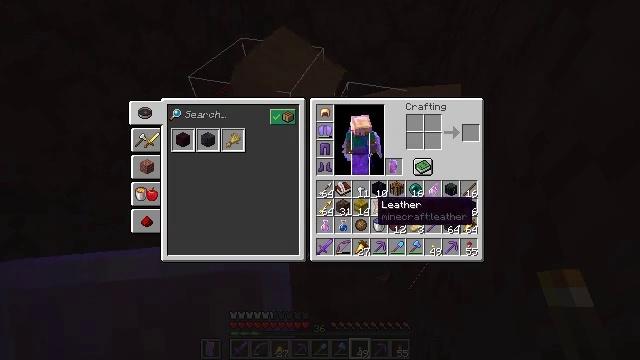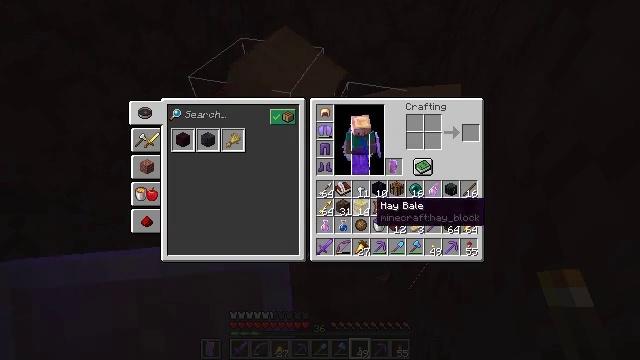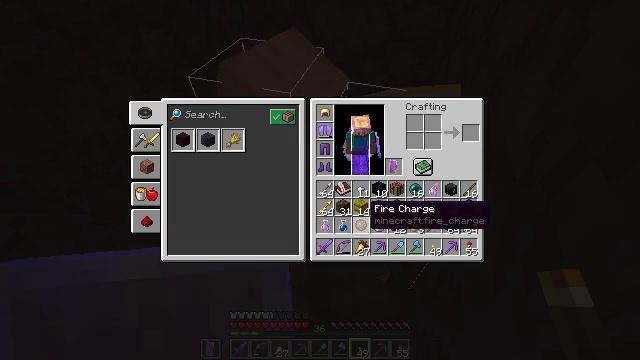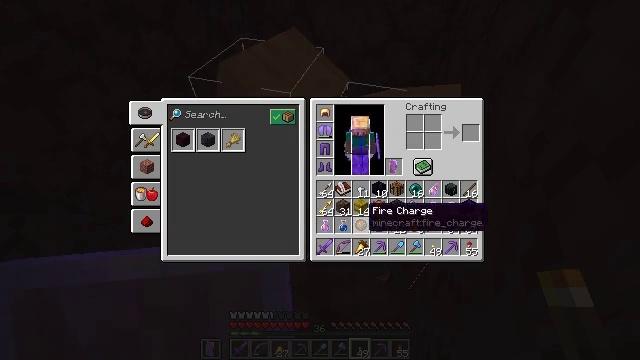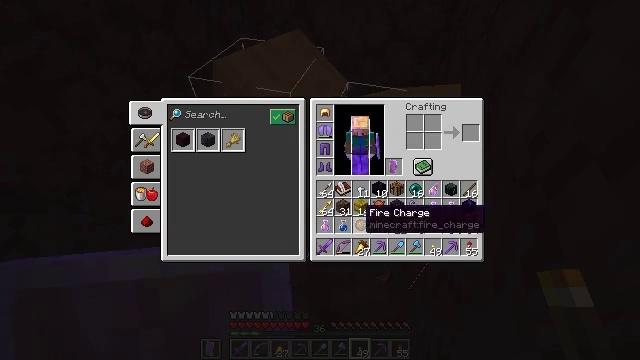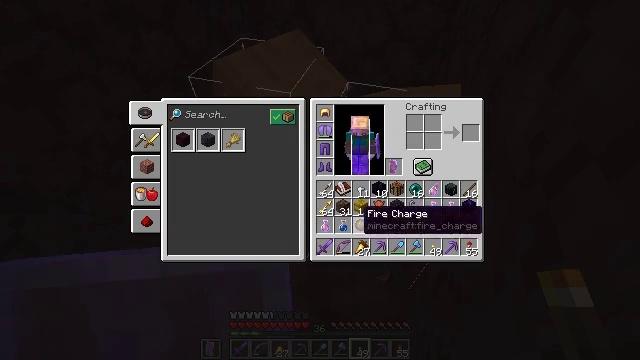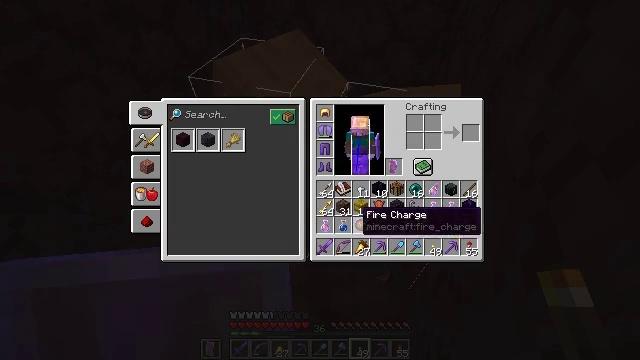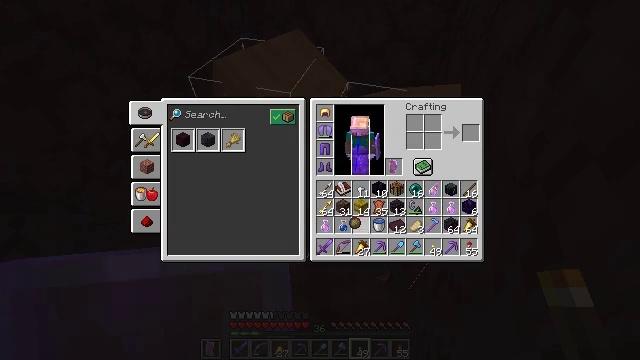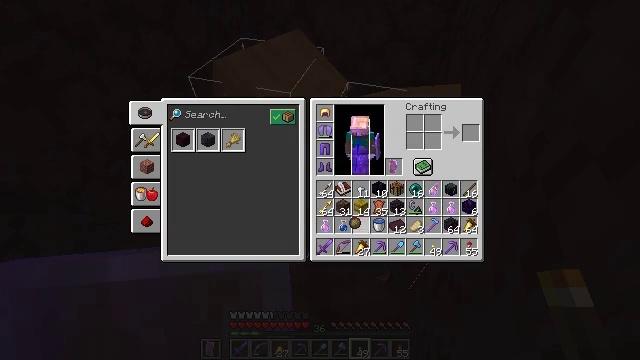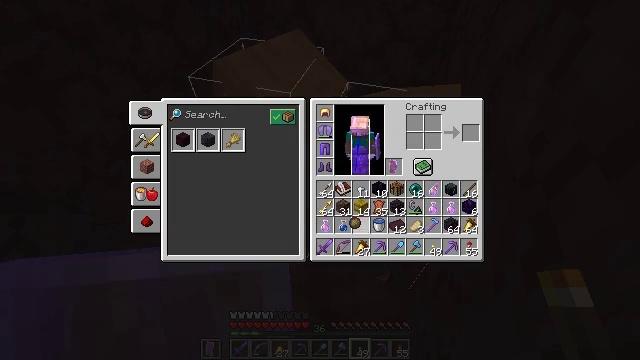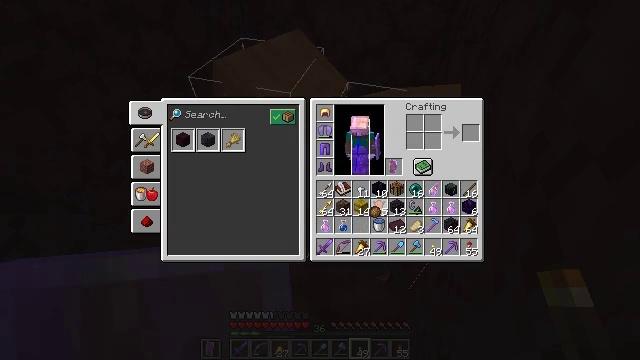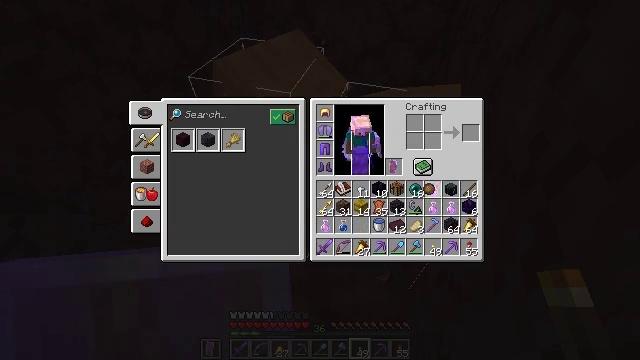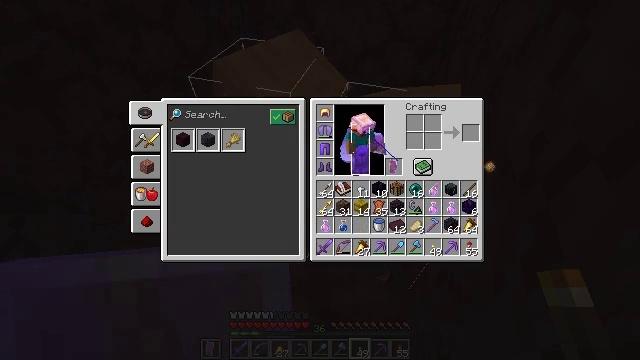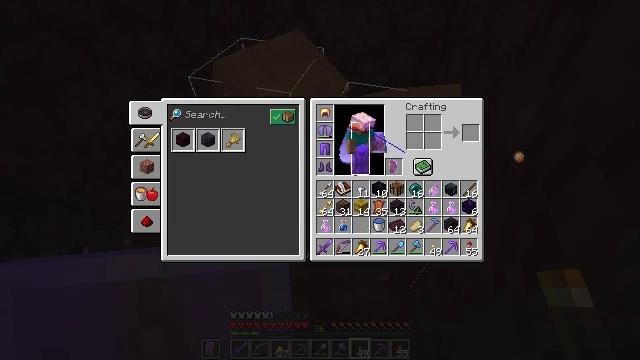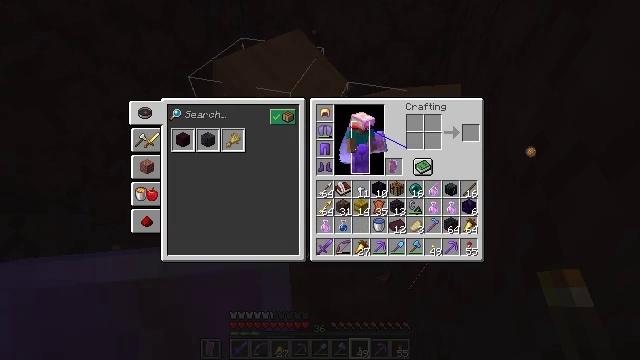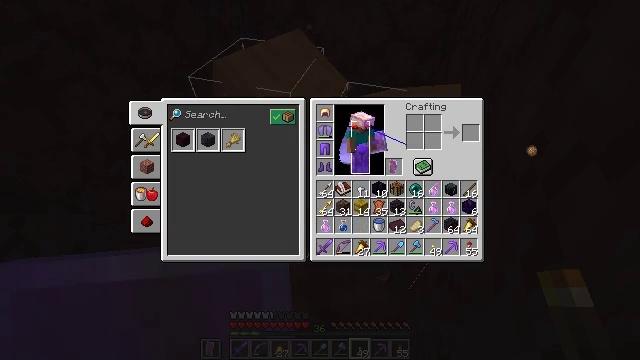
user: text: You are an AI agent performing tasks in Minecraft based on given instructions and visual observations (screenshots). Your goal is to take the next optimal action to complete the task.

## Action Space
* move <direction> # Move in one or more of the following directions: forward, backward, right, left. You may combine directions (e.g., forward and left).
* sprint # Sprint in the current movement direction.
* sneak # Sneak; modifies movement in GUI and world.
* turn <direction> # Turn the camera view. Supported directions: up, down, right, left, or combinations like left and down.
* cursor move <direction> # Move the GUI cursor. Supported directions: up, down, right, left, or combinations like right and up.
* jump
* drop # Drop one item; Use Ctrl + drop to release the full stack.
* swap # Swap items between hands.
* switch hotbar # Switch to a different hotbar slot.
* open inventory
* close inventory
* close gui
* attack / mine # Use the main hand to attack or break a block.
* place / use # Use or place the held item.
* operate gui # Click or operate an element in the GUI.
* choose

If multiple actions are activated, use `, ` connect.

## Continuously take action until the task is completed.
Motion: motion action
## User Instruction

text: Remove a fire charge from the inventory.
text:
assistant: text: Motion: no_op
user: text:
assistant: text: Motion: no_op
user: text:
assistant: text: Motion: no_op
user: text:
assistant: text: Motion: no_op
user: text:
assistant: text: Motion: no_op
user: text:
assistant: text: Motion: no_op
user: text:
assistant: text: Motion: operate gui
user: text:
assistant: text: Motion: operate gui
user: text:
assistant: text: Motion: operate gui
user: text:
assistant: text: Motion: cursor move right and up
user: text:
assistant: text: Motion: cursor move right and up
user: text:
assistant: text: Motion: cursor move right and up
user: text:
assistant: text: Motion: cursor move right and up
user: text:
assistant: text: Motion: cursor move right
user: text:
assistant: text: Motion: no_op
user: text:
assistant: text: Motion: no_op
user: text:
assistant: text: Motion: operate gui
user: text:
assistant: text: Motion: operate gui
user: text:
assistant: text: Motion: operate gui
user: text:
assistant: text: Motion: no_op
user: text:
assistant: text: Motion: no_op
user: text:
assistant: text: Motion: no_op
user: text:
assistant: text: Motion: no_op
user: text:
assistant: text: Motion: no_op
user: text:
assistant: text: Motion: no_op